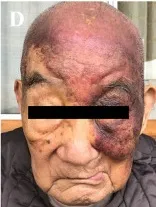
Effect of anlotinib on scalp and facial lesion changes over a course of 10 months treatment. Left side lateral view, and ,right side frontal view.
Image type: medical_photograph (skin_photograph)